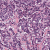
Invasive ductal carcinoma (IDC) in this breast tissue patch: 1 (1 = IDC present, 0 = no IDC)